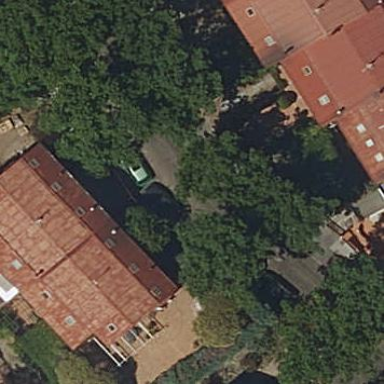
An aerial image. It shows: Terrace building.